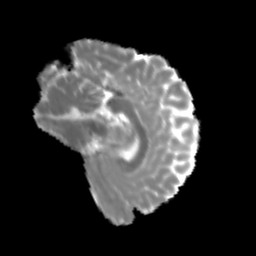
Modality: MD
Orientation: sagittal
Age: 24
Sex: female
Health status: healthy
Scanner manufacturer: siemens
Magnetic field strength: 3 T
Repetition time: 3.6 s
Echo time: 0.092 s